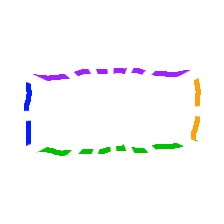
Shape: rectangle